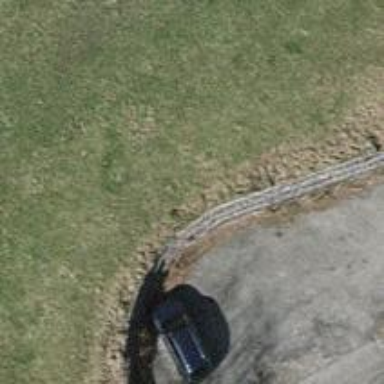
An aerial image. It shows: Retaining wall.